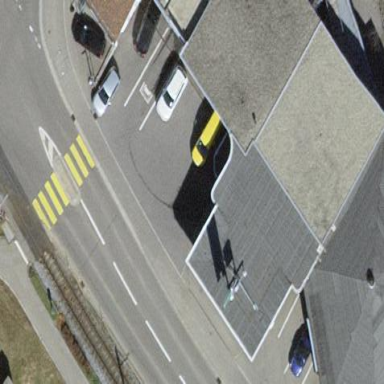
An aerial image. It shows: Commercial building housing car shop.